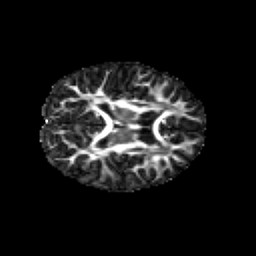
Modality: FA
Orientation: axial
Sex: male
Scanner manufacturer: siemens
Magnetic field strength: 3 T
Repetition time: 5 s
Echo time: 0.071 s